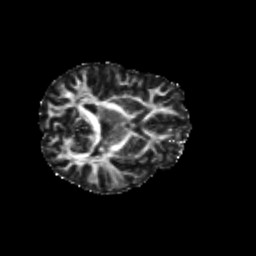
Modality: FA
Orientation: axial
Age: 27
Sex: female
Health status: healthy
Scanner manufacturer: siemens
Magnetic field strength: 3 T
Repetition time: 8.6 s
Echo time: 0.095 s